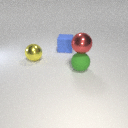
large blue rubber cube behind large yellow metal sphere